Interaction volume radius: 5 \u00c5
Interaction volume height: 25 \u00c5
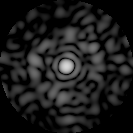
Disorder parameter: 0.8564